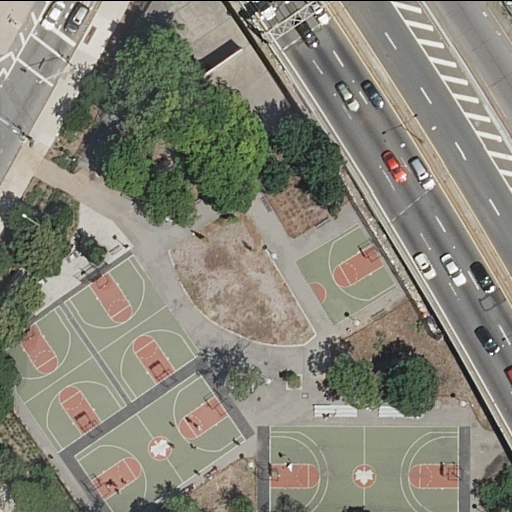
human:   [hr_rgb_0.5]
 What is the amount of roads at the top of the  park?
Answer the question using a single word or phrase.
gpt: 3

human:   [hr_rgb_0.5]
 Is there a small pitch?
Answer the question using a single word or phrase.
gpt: yes

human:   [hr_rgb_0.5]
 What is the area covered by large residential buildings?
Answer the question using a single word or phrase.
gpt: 0m2

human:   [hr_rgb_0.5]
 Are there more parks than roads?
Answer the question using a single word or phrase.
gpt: no

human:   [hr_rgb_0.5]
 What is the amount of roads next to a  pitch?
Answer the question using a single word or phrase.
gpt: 3

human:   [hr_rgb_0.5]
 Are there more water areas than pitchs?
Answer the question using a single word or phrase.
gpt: no

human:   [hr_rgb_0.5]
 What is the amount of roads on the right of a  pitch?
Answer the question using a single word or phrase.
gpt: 3

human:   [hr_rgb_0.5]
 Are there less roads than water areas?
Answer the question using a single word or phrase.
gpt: no

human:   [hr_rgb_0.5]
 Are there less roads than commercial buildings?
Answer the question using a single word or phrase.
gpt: no

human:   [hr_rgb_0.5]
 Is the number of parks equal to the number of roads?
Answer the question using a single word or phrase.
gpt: no

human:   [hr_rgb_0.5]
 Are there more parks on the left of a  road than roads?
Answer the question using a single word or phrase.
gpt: no

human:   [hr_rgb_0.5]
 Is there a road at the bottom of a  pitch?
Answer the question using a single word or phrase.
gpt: no

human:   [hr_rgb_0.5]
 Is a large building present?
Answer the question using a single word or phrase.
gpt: no

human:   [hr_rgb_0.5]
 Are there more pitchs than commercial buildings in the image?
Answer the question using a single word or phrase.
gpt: yes

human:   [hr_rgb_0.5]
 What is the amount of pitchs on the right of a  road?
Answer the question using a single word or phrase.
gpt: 0

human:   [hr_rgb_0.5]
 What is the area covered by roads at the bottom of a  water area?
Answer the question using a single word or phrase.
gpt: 0m2

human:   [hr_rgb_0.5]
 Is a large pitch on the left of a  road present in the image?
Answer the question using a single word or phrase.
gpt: yes

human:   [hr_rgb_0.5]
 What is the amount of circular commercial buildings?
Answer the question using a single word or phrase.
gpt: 0

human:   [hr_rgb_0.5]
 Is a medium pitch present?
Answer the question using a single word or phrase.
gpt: yes

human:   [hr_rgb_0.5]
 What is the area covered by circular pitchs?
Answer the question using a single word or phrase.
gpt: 0m2

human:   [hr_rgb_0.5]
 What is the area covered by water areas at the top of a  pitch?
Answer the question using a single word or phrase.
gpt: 0m2

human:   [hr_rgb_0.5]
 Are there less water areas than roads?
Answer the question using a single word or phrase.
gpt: yes

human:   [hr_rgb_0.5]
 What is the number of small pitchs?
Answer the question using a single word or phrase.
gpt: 1

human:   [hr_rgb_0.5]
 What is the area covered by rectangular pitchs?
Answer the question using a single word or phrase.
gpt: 877m2

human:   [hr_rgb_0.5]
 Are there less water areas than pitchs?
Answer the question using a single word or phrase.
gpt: yes

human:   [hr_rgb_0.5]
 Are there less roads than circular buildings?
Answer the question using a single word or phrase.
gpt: no

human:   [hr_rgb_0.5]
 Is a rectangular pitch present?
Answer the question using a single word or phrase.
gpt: yes

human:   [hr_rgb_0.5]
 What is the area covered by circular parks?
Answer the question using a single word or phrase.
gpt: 0m2

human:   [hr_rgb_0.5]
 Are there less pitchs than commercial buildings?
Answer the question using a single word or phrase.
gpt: no

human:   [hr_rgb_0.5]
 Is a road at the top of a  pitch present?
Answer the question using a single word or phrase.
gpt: yes

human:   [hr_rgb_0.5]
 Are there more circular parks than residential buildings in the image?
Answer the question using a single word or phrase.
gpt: no

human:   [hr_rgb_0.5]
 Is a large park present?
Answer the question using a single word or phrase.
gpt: yes

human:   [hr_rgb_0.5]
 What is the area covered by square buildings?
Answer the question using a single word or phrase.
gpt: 0m2

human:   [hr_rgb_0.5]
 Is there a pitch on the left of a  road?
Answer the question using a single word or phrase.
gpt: yes

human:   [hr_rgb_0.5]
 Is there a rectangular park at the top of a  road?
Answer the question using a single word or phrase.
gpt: no

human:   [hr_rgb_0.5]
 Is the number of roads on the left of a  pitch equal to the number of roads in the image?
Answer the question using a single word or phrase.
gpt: no